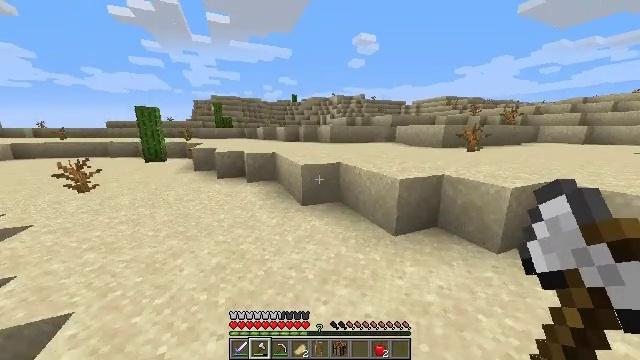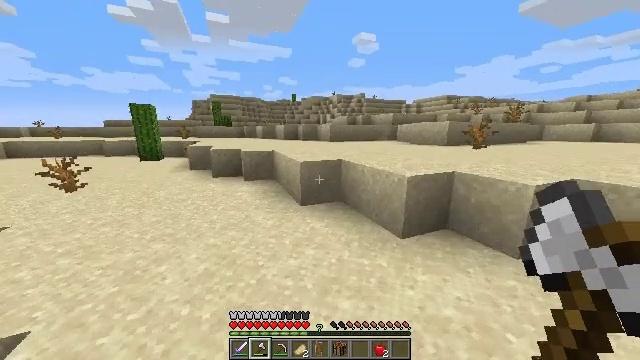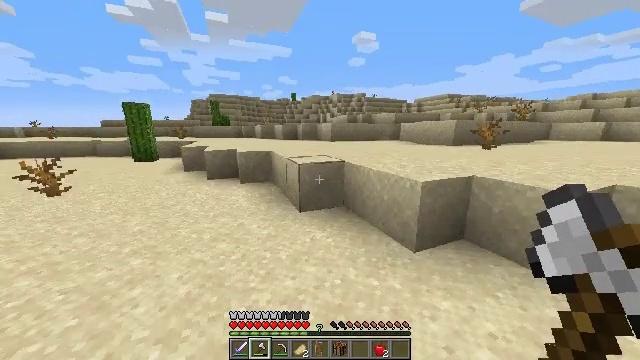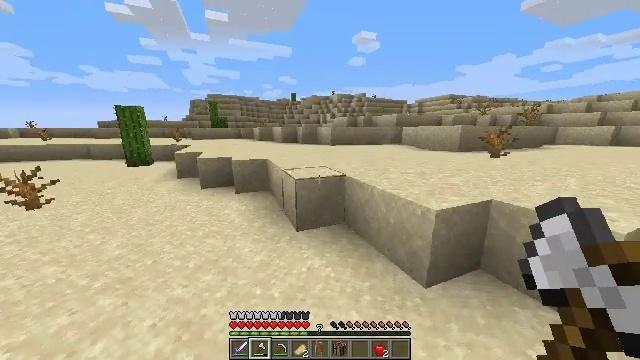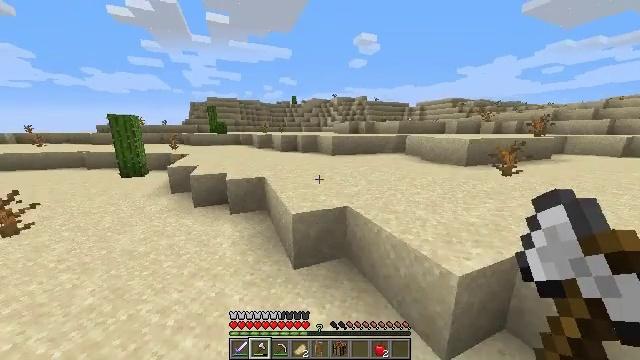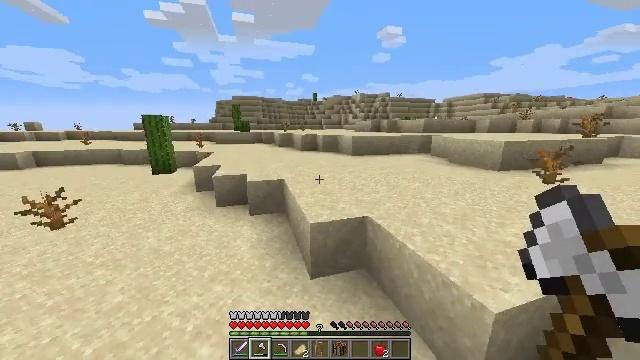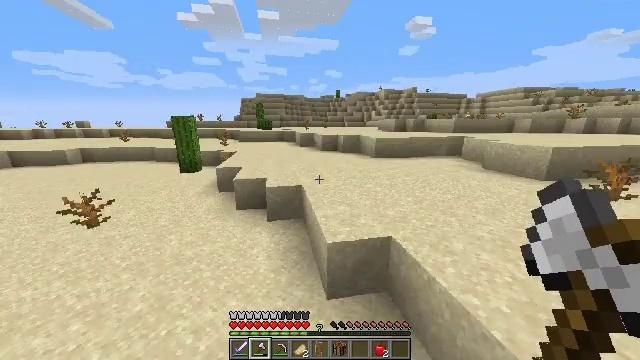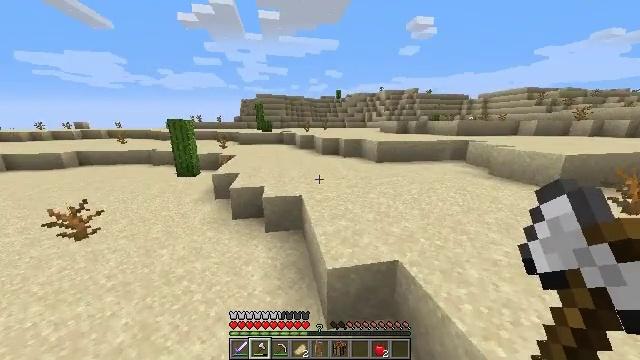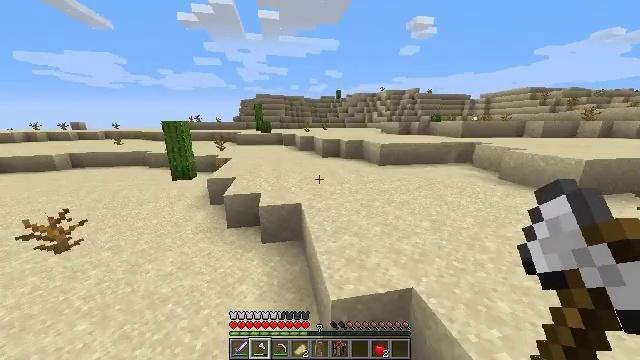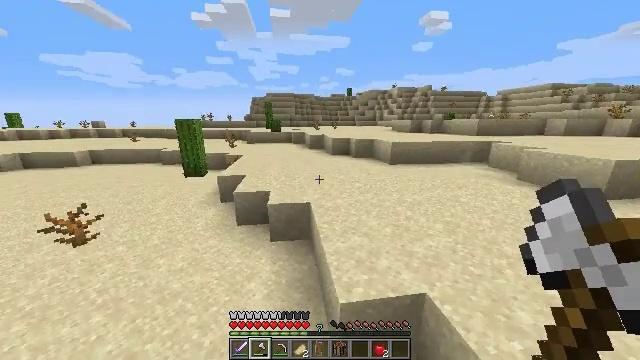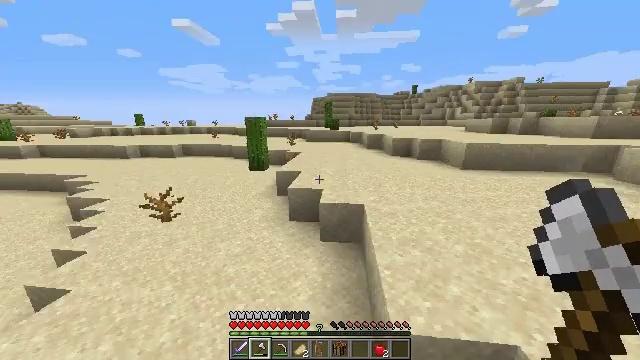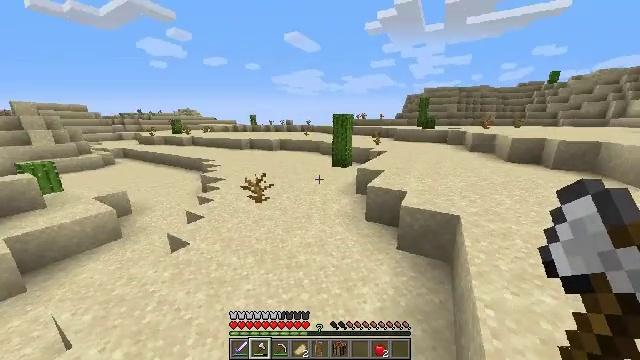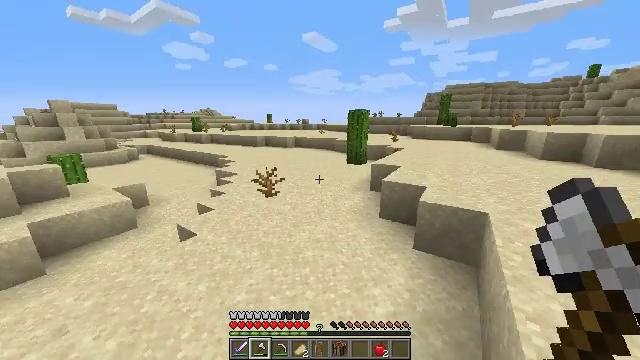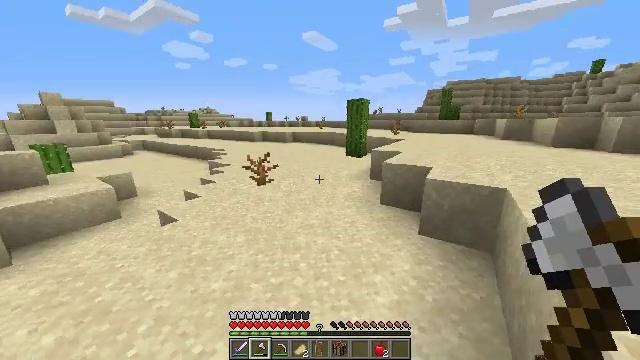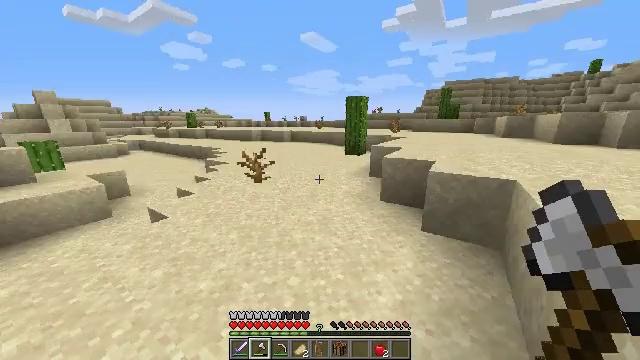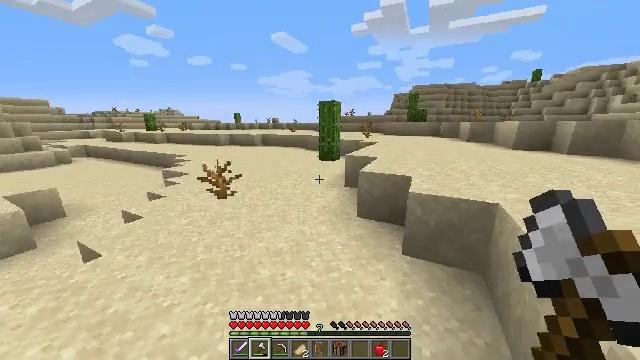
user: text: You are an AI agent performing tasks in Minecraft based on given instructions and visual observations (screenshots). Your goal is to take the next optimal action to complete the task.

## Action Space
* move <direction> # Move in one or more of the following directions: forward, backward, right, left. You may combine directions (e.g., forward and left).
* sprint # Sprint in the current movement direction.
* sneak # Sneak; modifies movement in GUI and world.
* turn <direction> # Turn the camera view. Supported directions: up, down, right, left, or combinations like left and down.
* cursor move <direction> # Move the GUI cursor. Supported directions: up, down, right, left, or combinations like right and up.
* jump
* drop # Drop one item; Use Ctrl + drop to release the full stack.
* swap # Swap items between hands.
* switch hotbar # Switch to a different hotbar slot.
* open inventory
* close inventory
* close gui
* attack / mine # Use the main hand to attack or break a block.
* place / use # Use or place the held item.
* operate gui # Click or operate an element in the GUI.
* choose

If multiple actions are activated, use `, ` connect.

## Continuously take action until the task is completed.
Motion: motion action
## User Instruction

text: Gather a dead bush.
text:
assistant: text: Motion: move forward, sprint, jump
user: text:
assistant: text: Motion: move forward, sprint, jump
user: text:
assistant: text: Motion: move forward, sprint, jump
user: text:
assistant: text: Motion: move forward, sprint, jump
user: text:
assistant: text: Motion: move forward and move left, sprint, turn left, jump
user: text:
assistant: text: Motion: move forward and move left, sprint, turn left and down, jump
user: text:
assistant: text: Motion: move forward and move left, sprint, jump
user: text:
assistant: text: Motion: move forward and move left, sprint, jump
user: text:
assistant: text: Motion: move forward and move left, sprint, turn left, jump
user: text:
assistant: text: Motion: move forward and move left, sprint, turn left, jump
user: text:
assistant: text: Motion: move forward and move left, sprint, turn left, jump
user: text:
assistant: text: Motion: move forward and move left, sprint, turn left, jump
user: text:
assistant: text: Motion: move forward and move left, sprint, jump
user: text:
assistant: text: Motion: move forward and move left, sprint, jump
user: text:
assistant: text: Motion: move forward, sprint, turn right, jump
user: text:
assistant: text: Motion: move forward, sprint, turn right, jump
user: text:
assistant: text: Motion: move forward, sprint, turn right, jump
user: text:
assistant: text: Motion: move forward, sprint, turn right, jump
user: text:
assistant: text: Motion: move forward, sprint, jump
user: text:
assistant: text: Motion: move forward, sprint, turn right, jump
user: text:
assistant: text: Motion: move forward and move left, sprint, turn right, jump
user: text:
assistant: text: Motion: move forward and move left, sprint, turn right, jump
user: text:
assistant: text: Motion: move forward and move left, sprint, turn right, jump
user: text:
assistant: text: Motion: move forward, sprint, turn right, jump
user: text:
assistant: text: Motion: move forward, sprint, jump
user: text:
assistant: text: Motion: move forward, sprint, jump
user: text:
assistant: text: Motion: move forward, sprint, jump
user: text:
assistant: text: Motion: move forward, sprint, jump
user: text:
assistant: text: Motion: move forward, sprint, jump
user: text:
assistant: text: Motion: move forward, sprint, jump